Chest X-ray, PA view. Patient: 74 years old, sex M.
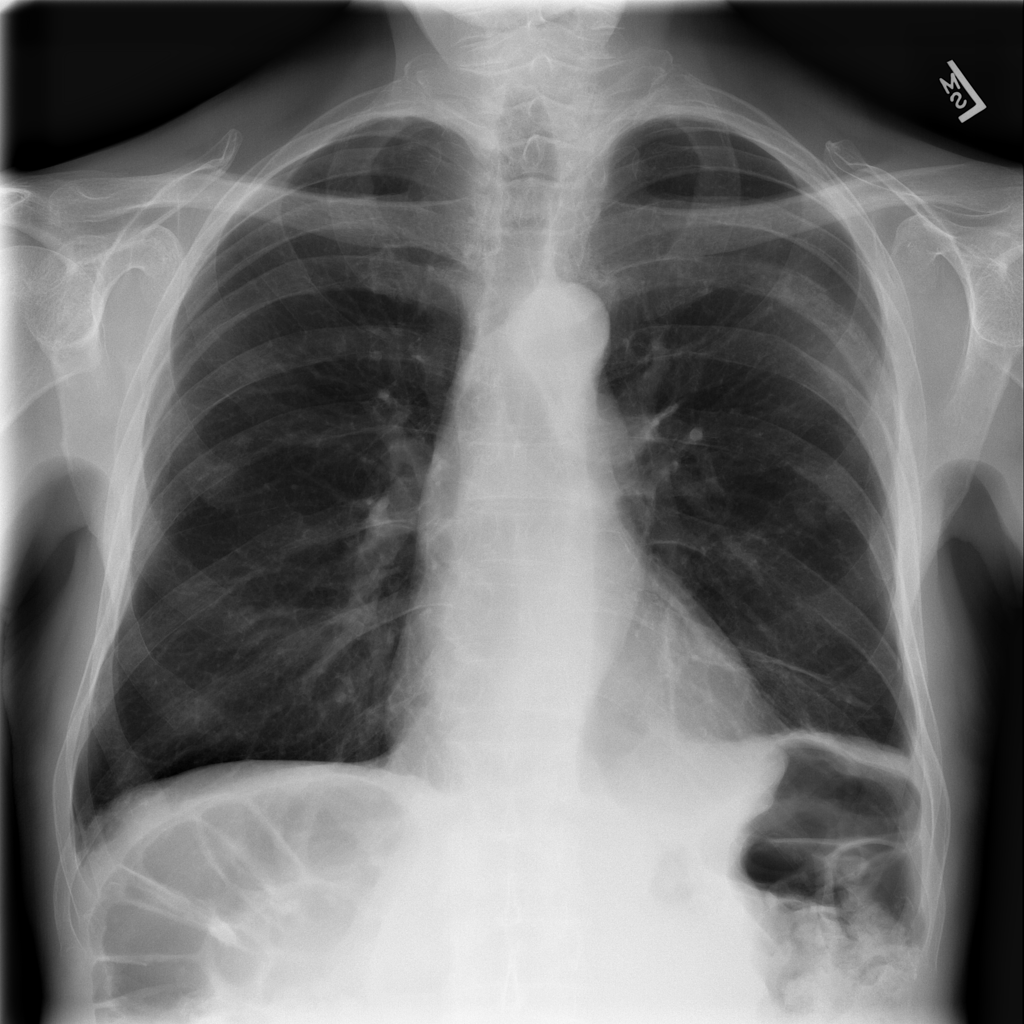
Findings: Emphysema